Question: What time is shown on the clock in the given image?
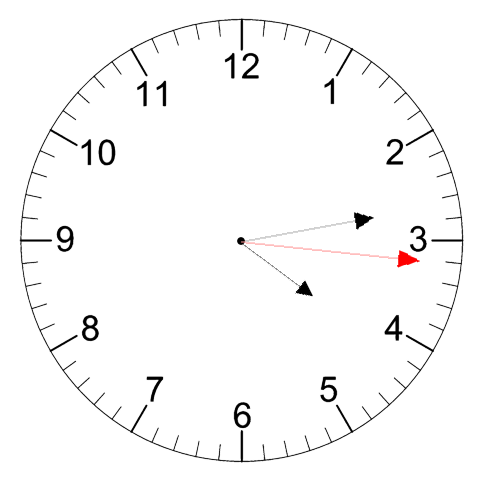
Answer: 04:13:16